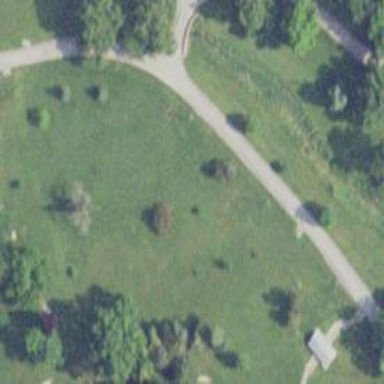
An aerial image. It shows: Disc golf course.